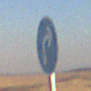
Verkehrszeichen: VorgeschriebeneFahrtrichtungRechts
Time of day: MorningAfternoon
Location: Outdoor (Nature)
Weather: Clear
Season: NotSpecified
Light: Natural